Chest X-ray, PA view. Patient: 70 years old, sex M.
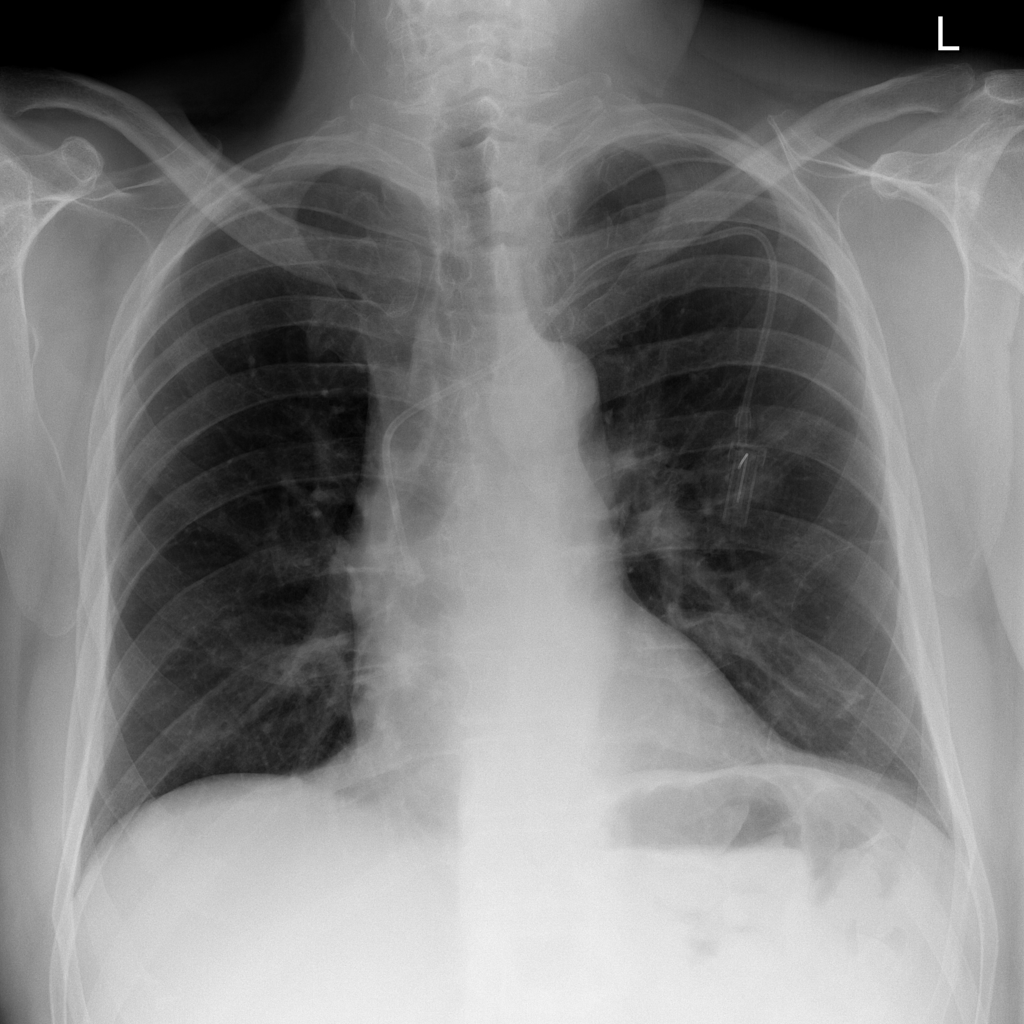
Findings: No Finding